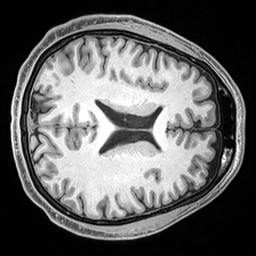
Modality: T1w
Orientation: axial
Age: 37
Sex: male
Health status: healthy
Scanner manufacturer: siemens
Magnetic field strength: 3 T
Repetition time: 2.4 s
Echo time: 0.00217 s